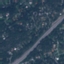
Land use / land cover class: Highway